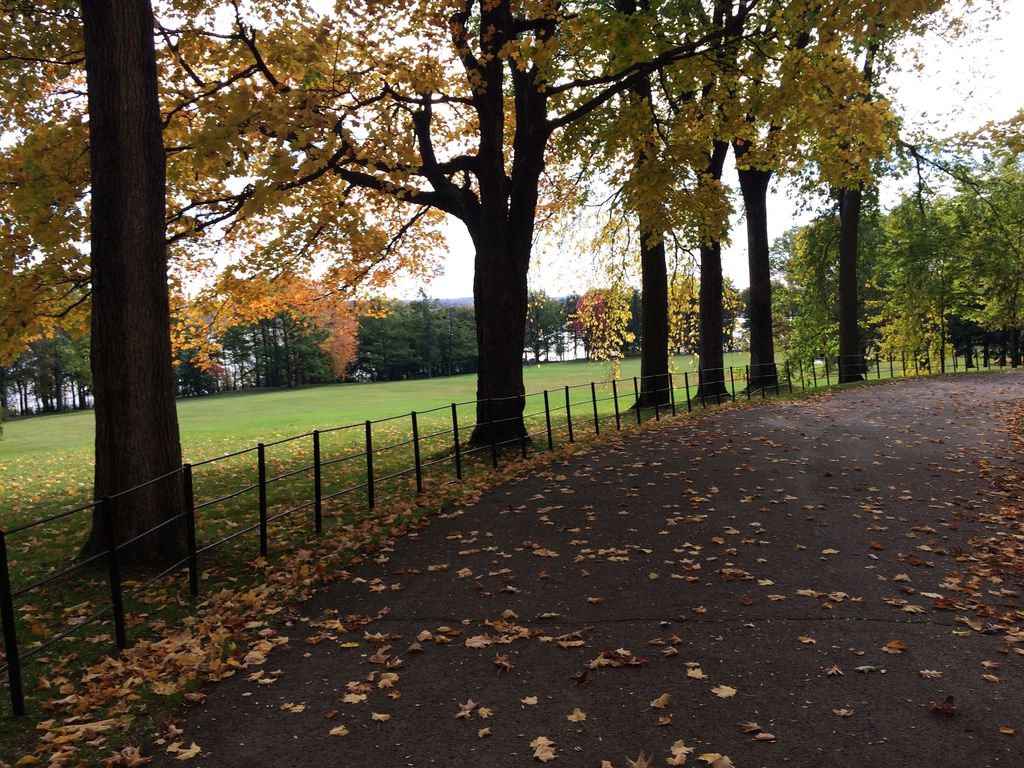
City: quebec_city